Question: I'm trying recursively iterate the entire page. The question is is there a 'TOP' node that all the others are childs are descended from him or is there a series of top level nodes.
And how do I get ONLY the top level node/s?
I noticed that the entire page is a node named "HTML"

So I tried this:
'''
document.getElementsByName("HTML")[0]
'''
But it doesn't work...
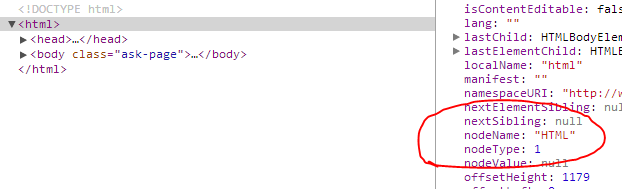
Answer: There is...
'''
var topNode = document.documentElement;
'''
This is the 'html' element in the DOM.